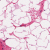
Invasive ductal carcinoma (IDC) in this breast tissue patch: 0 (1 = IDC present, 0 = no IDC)